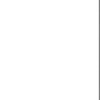
Label: not_dusty